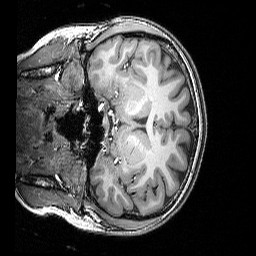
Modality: T1w
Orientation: coronal
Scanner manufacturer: siemens
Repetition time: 2.25 s
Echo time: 0.00418 s